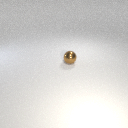
small brown metal sphere